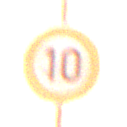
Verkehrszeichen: Geschwindigkeit10
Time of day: MorningAfternoon
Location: Outdoor (Urban)
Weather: Clear
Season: NotSpecified
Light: Natural